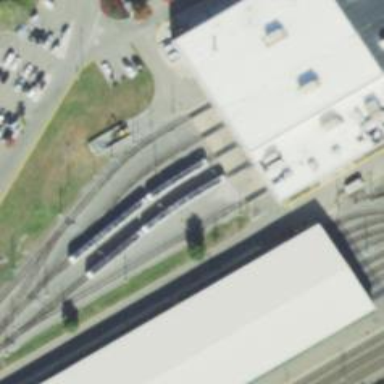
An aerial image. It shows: Light rail service yard with electrified contact lines.